Aerial crown-view tile of a tropical tree (Barro Colorado Island, Panama), acquired 20241014:
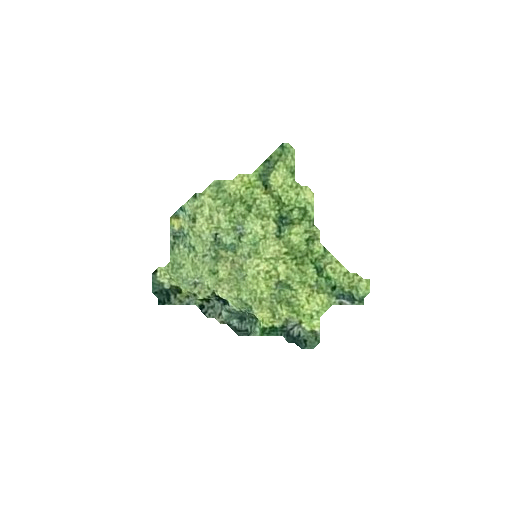
Species: Guatteria lucens
GBIF accepted scientific name: Guatteria lucens
Crown area: 37.776 m²